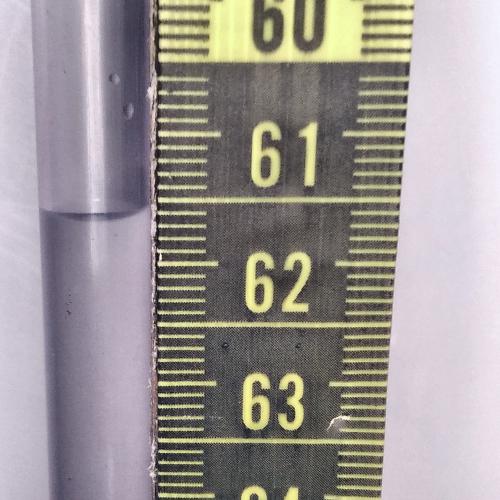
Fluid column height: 61.6 cm